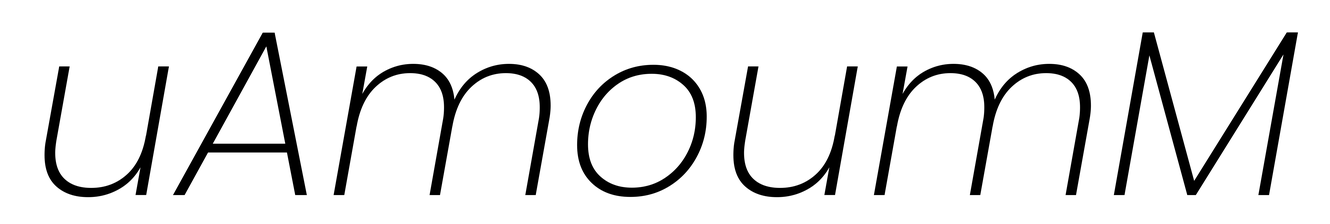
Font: Poppins-ExtraLightItalic